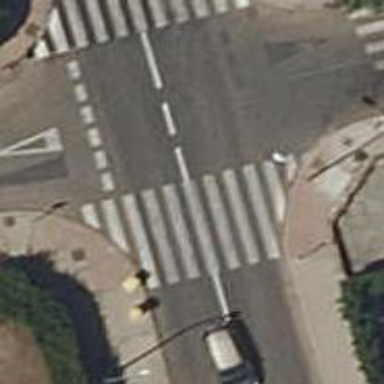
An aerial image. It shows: Uncontrolled road crossing.